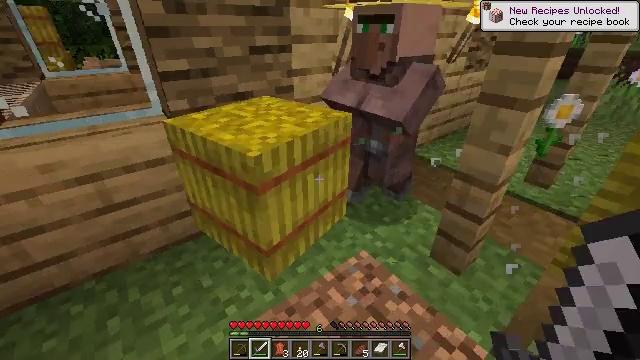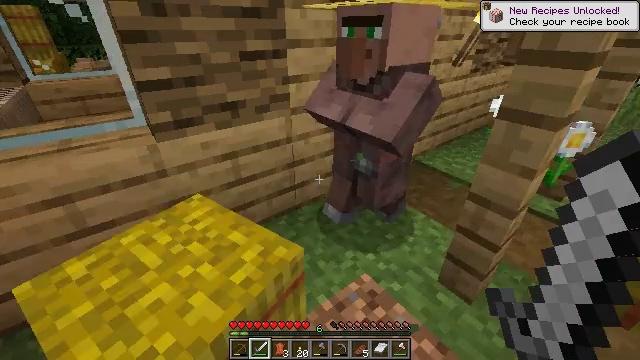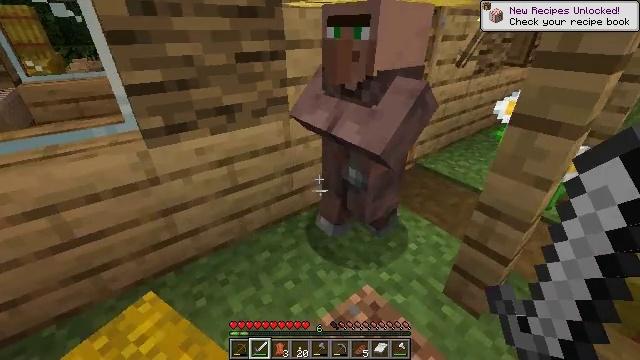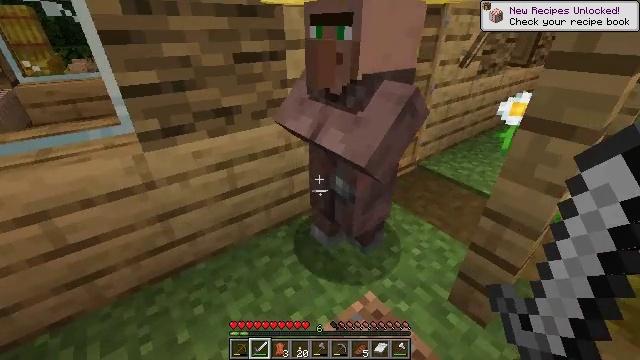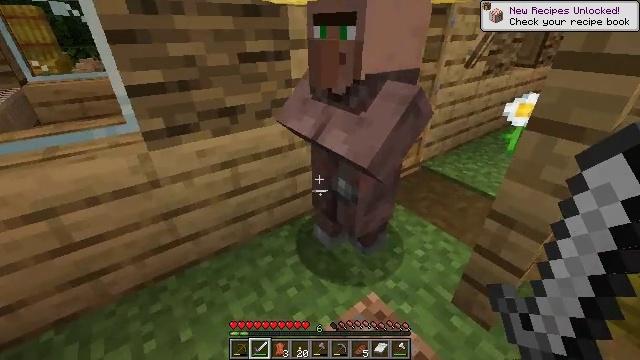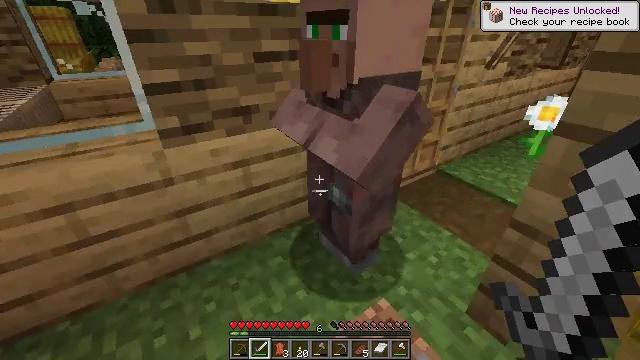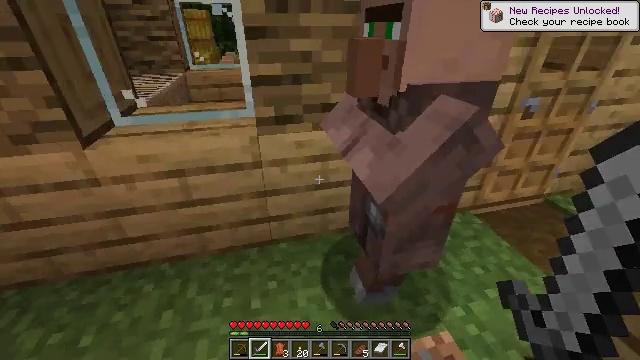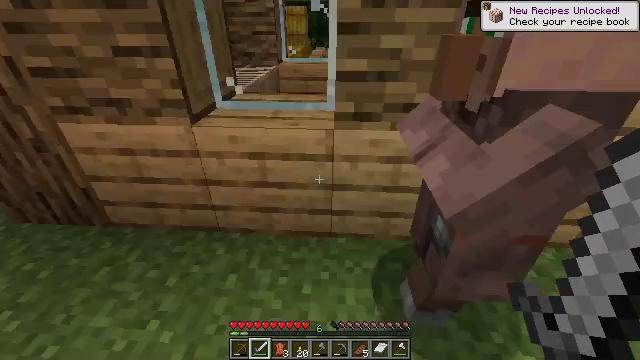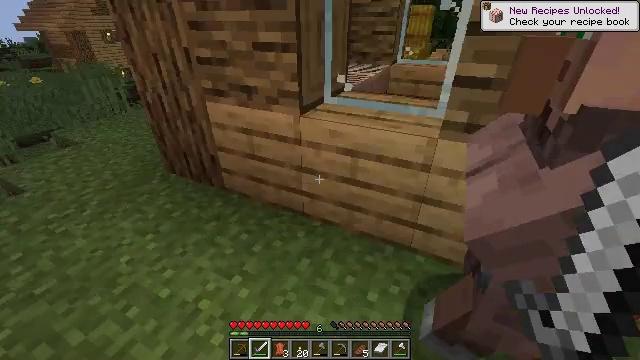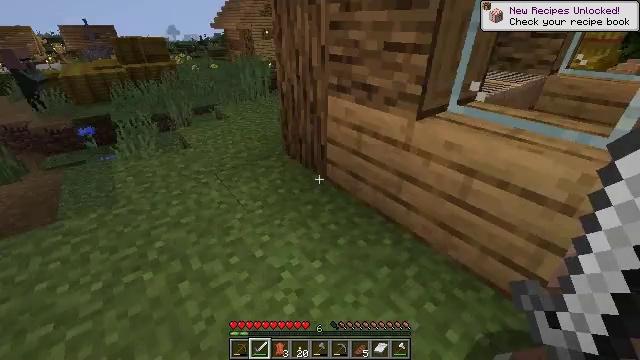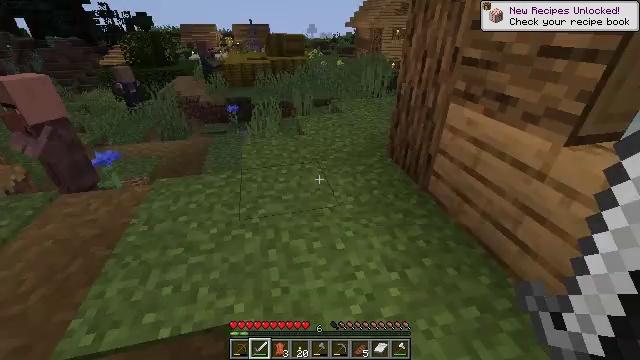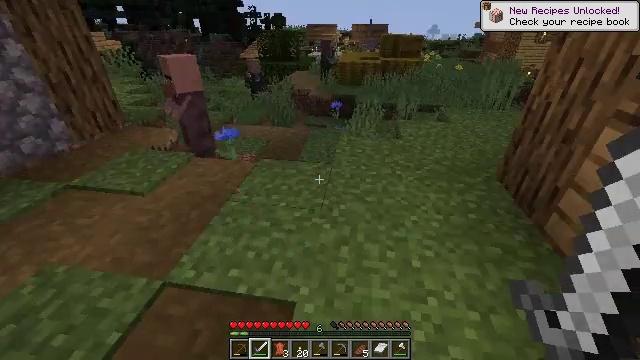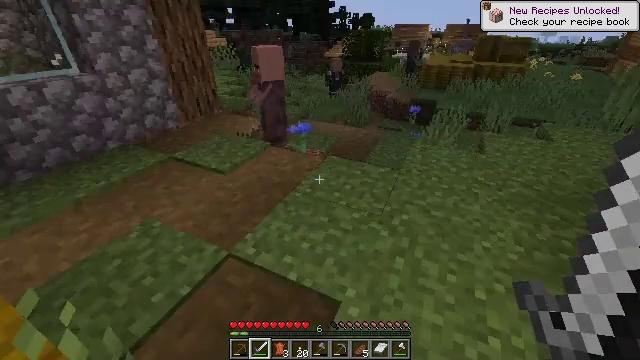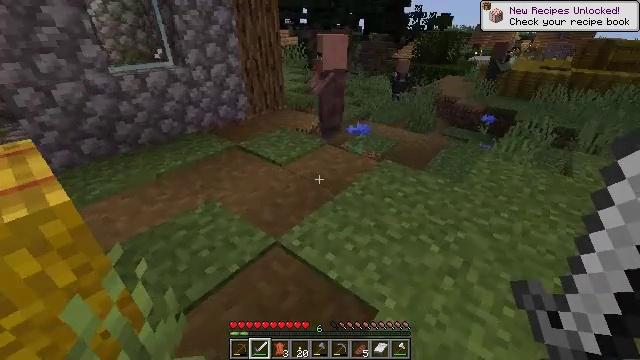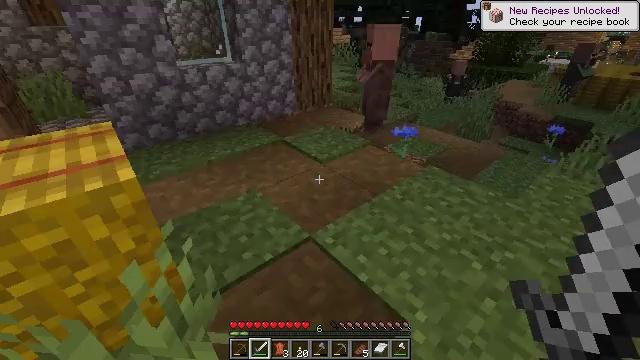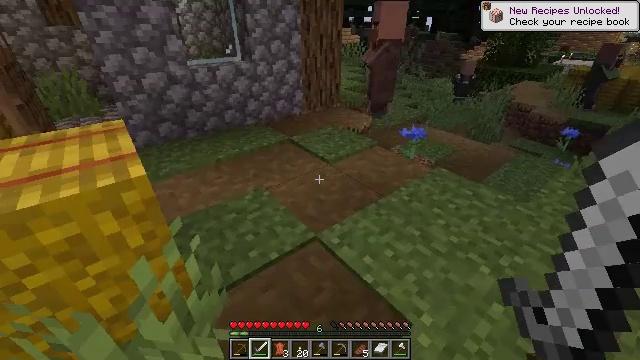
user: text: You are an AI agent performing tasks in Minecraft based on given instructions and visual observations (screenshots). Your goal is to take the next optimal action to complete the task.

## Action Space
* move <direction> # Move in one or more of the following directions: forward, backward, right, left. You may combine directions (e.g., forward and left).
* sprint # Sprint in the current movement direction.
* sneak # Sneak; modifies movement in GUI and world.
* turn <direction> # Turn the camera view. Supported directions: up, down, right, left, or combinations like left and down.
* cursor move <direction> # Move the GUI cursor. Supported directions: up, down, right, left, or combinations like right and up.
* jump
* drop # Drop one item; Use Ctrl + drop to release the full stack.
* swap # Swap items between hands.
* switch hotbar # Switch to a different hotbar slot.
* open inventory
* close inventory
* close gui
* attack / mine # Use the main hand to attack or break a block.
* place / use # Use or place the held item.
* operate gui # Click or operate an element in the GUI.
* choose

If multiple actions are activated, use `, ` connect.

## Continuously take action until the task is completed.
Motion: motion action
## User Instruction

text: Collect a hay block for crafting.
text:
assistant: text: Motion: move forward
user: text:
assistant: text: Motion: no_op
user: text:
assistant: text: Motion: no_op
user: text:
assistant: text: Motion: no_op
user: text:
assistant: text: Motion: turn left
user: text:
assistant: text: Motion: turn left
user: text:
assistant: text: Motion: turn left
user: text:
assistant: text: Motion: turn left
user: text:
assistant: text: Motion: turn left
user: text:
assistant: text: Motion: turn left
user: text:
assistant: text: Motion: turn left
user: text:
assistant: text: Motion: turn left
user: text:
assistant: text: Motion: turn left
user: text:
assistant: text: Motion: turn left
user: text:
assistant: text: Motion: turn left
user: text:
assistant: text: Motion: no_op
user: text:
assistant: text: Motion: move forward
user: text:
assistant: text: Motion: move forward, turn left
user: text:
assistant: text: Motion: move forward, turn left
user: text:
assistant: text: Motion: move forward, turn left
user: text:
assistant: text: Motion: move forward, turn left
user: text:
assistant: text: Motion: move forward, turn left
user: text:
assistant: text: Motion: move forward, turn left
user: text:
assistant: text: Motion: turn left
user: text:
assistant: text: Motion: turn left
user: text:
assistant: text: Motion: turn left
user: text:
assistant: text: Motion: no_op
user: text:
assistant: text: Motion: no_op
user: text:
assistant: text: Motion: attack / mine
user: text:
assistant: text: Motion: attack / mine